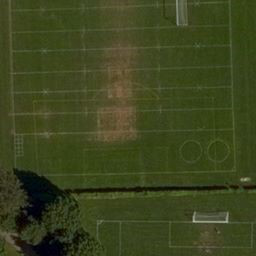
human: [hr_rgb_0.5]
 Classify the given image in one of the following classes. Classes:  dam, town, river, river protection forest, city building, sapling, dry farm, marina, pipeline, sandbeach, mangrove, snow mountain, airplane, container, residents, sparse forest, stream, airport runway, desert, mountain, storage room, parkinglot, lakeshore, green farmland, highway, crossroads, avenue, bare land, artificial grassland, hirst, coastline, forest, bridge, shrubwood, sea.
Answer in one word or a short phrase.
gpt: artificial grassland